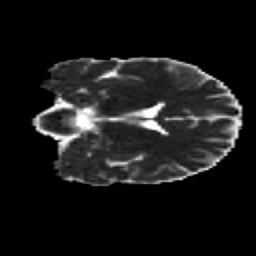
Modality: MD
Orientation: coronal
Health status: healthy
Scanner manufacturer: siemens
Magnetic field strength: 3 T
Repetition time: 12 s
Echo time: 0.092 s